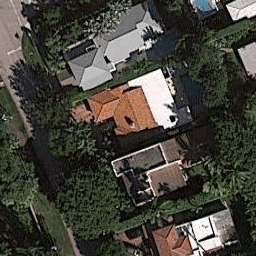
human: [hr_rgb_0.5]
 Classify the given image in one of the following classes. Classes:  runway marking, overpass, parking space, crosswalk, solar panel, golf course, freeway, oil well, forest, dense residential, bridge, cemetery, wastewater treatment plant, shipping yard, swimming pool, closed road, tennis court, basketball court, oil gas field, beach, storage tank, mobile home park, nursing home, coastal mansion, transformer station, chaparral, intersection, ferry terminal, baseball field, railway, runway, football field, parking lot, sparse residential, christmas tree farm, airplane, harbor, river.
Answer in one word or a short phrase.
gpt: coastal mansion